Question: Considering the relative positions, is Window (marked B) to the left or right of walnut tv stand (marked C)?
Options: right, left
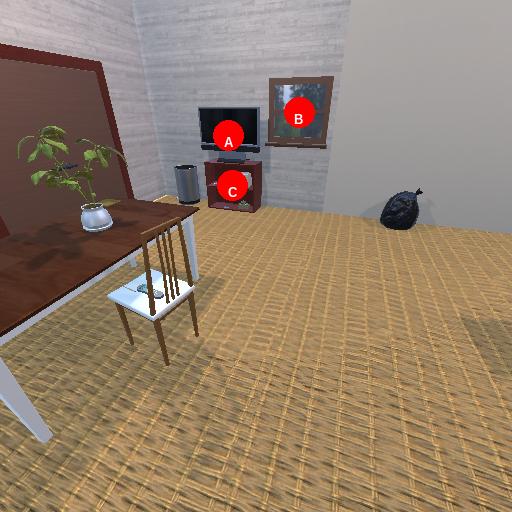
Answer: right